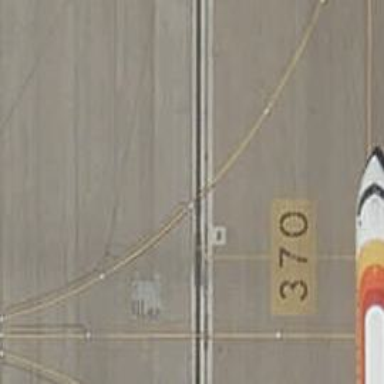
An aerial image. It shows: View of taxiway at the airport.